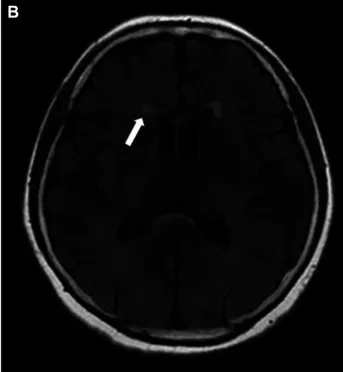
Multiple ischemic white matter lesions with Fazekas scale of grade 1. White arrow).
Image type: radiology (mri)